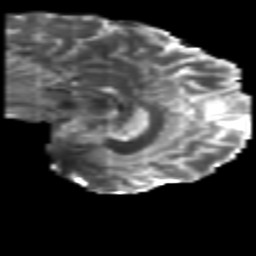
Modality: T2w
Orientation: sagittal
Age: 31
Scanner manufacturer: philips
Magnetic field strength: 3 T
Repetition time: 8.6 s
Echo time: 0.127 s